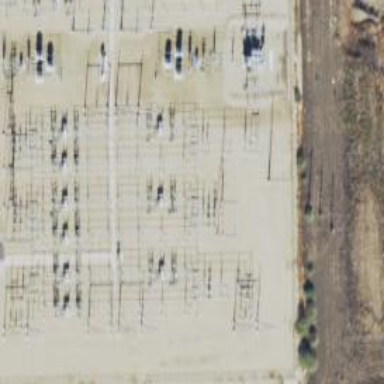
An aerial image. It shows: Switch used for power control.